Question: I'm looking to make a basic picker in Android that looks like the built-in date and time pickers but uses a custom array of strings instead of dates and times:

<URL>
This is probably one of the most basic questions and I see lots of custom pickers and wheels floating around, but I would particularly want this to have the same look and feel as the built-in pickers. What is the best way to do this?
Edit: so I'm using 'TimePicker' widget to display a time selector, but what can I use to select from a list of arbitrary strings instead?
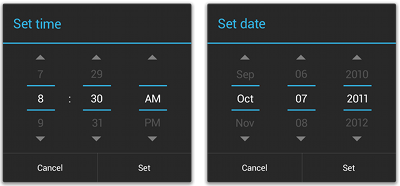
Answer: The look and feel comes from <URL>
'''
<NumberPicker
android:id="@+id/numberPicker1"
android:layout_width="wrap_content"
android:layout_height="wrap_content" />
'''